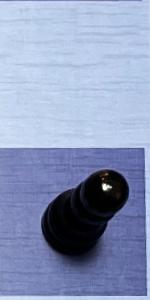
Label: Pawn_Black